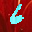
Label: 6